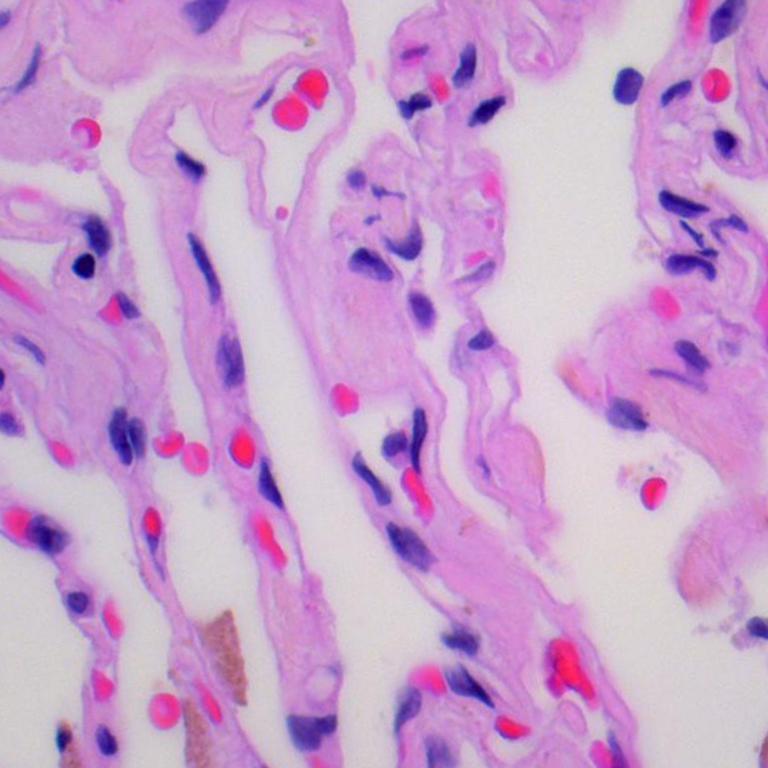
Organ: lung
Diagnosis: benign